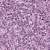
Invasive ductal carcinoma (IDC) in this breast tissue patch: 1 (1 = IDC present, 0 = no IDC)